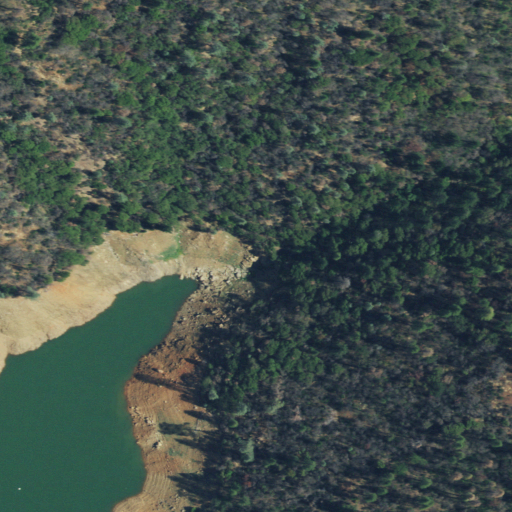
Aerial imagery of valley in California named Shields Gulch containing shrub, grassland, herbaceous wetlands, open water, and evergreen forest